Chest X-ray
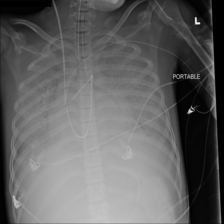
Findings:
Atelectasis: negative
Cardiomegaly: negative
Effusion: positive
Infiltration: negative
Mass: negative
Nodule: negative
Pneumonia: negative
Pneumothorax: negative
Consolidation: negative
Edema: positive
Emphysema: negative
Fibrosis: negative
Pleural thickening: negative
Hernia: negative